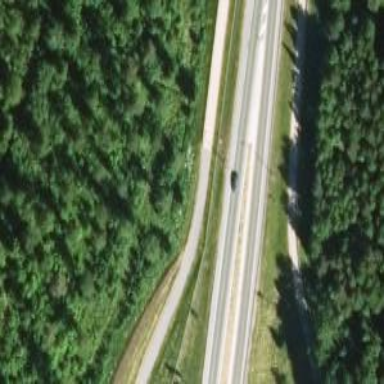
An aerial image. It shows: Trunk highway.